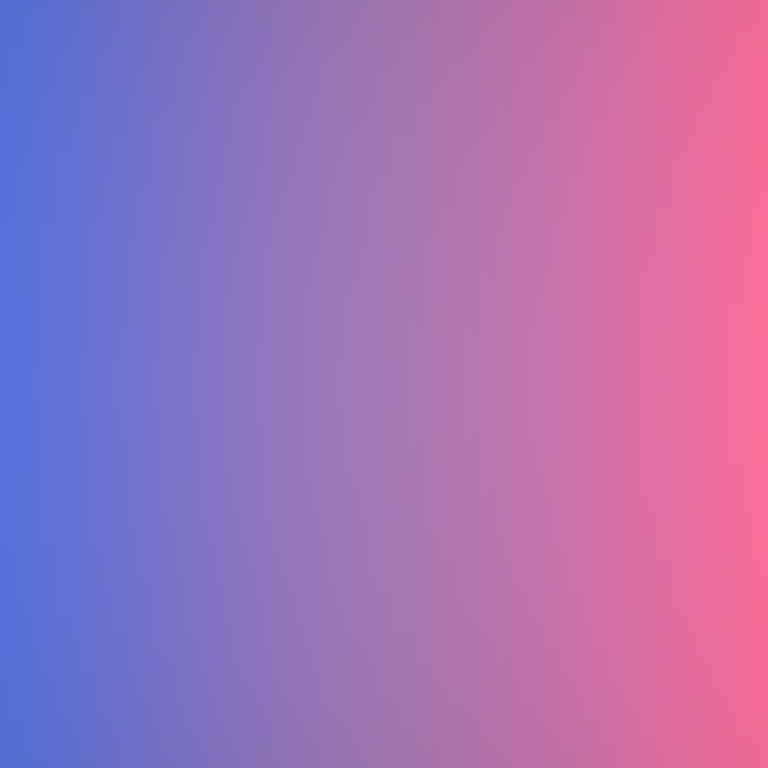
Abstract light effect, smooth gradient from cool blue to soft pink, calm atmosphere, diffuse light, no room, no furniture, no objects.